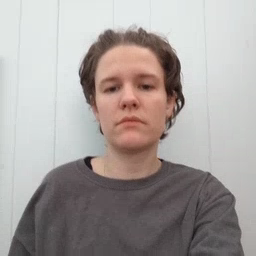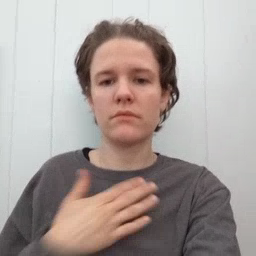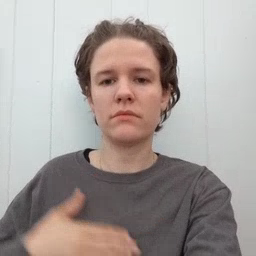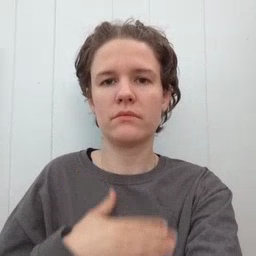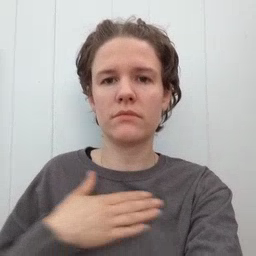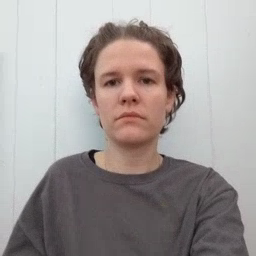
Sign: please